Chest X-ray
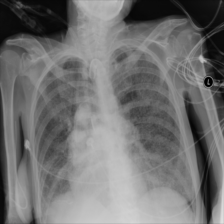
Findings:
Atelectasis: negative
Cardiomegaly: negative
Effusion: negative
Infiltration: negative
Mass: negative
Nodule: positive
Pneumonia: negative
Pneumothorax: negative
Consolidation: negative
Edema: negative
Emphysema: negative
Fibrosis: negative
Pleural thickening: negative
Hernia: negative